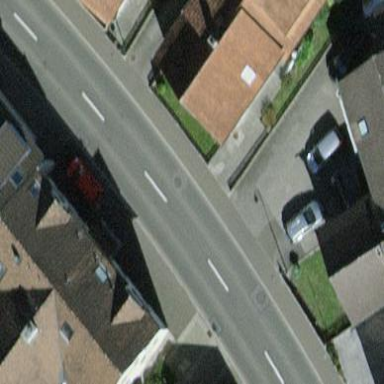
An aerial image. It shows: Semidetached house.